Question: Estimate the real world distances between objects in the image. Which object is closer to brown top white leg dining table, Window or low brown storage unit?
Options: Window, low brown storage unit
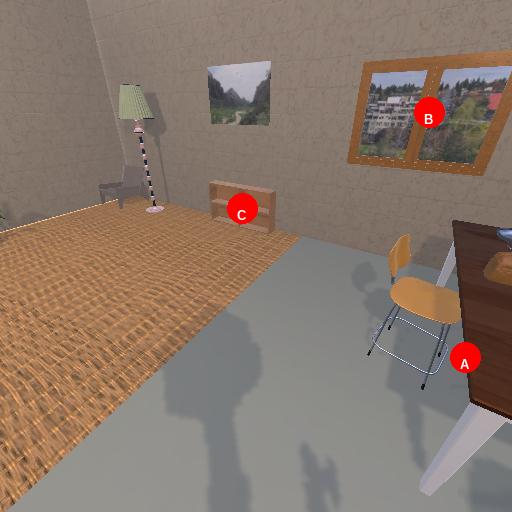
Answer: Window